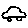
Label: car